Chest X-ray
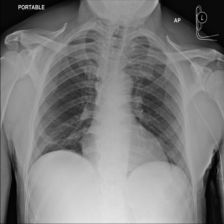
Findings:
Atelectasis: negative
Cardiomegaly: negative
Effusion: negative
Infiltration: negative
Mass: negative
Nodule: negative
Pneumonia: negative
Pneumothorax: negative
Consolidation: negative
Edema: negative
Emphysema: negative
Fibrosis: negative
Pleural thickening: negative
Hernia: negative